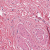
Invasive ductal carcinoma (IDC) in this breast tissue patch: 0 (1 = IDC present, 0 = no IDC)